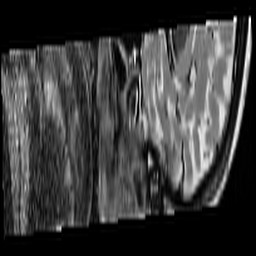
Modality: T2w
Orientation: sagittal
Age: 24
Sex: female
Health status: ill
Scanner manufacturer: siemens
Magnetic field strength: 3 T
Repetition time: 5 s
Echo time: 0.085 s